Question: I have modified a 'BUG' work item template to include an initial state of 'Proposed' rather than 'Active'. The initial transition used on item creation has two unwanted Field Rules: Activated By' and 'Activated Date'. I've tried unsccessfully to remove them and save the workflow, but they continue to regenerate. Has anyone encountered this behavior before?
I've exhausted MSDN and other forums tyring to find an answer, so I thought it was time to turn to the Stack community for some advice.

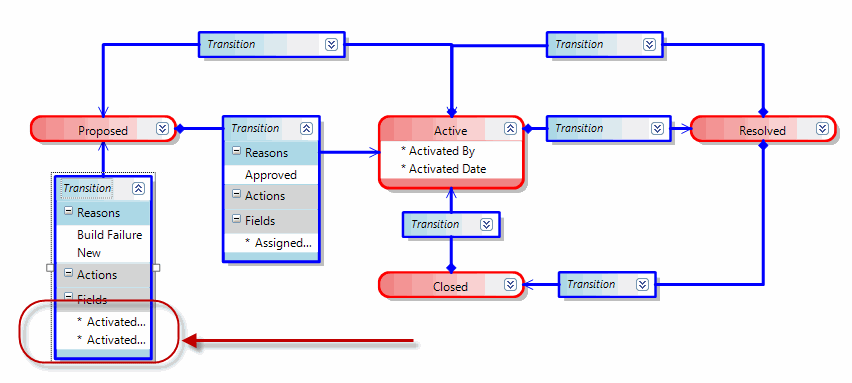
Answer: You can either use the <URL>.
You cannot use this designer canvas to modify the rules for a work item type.